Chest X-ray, AP view. Patient: 49 years old, sex F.
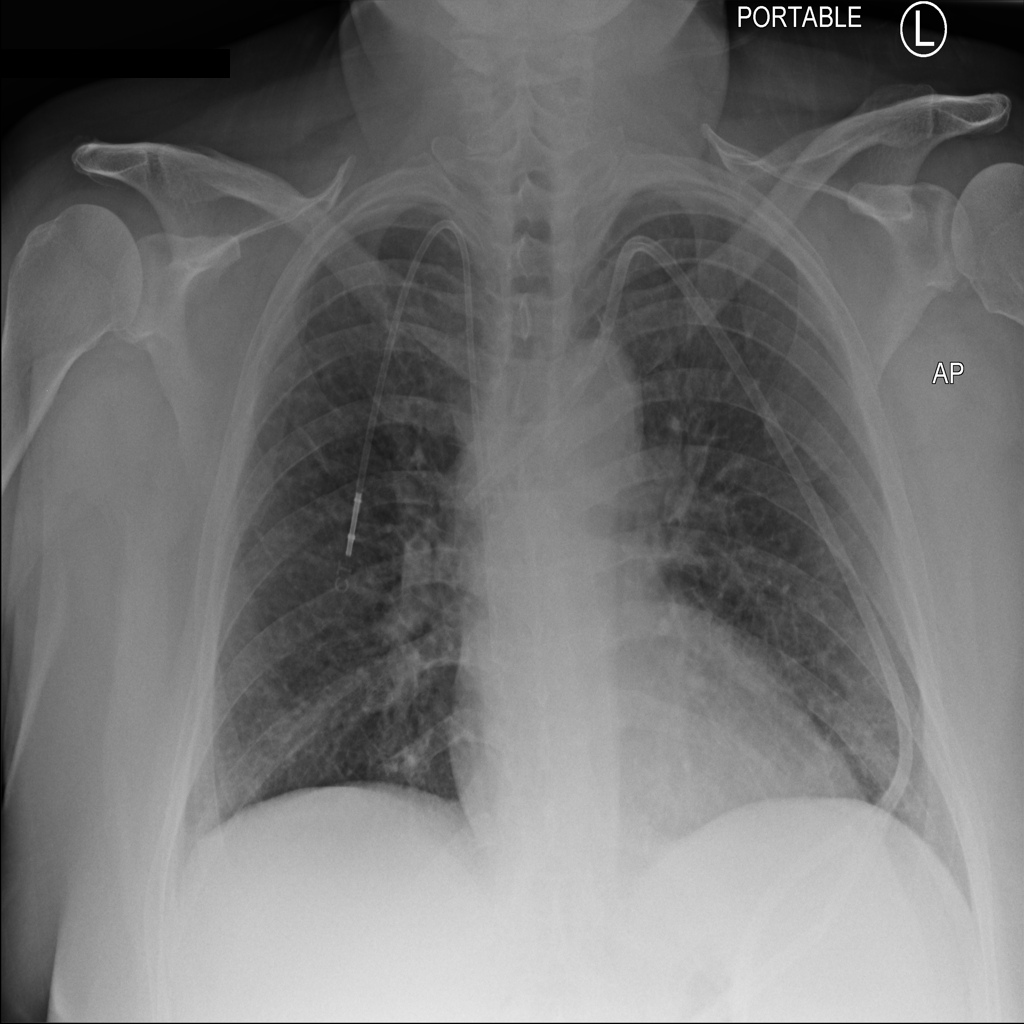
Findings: Infiltration